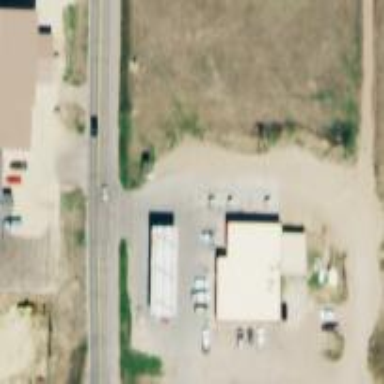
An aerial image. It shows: Fuel station.